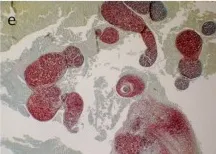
The ventricle hypertrophy /E 63x). (E) Collagen and elastic fibers (special stain. Sirius Red 10x).
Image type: pathology (immunostaining)